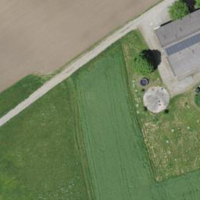
EUNIS habitat code: 52
Species observed at this site:
Corvus corone
Alcedo atthis
Sylvia borin
Botaurus stellaris
Aegithalos caudatus
Sylvia atricapilla
Poecile palustris
Larus michahellis
Ardea alba
Erithacus rubecula
Phoenicurus ochruros
Phoenicurus phoenicurus
Cyanistes caeruleus
Lophophanes cristatus
Sturnus vulgaris
Chloris chloris
Larus canus
Pyrrhula pyrrhula
Passer domesticus
Passer montanus
Turdus merula
Saxicola rubetra
Locustella naevia
Hirundo rustica
Milvus migrans
Milvus milvus
Sterna hirundo
Turdus pilaris
Oriolus oriolus
Coccothraustes coccothraustes
Certhia brachydactyla
Podiceps cristatus
Turdus philomelos
Fulica atra
Falco subbuteo
Emberiza citrinella
Dendrocopos major
Buteo buteo
Gallinago gallinago
Chroicocephalus ridibundus
Muscicapa striata
Phylloscopus collybita
Gallinula chloropus
Pica pica
Sitta europaea
Garrulus glandarius
Saxicola rubicola
Falco tinnunculus
Picus viridis
Acrocephalus scirpaceus
Acrocephalus arundinaceus
Anas platyrhynchos
Lanius excubitor
Aythya ferina
Acrocephalus palustris
Streptopelia decaocto
Fringilla coelebs
Lanius collurio
Coloeus monedula
Carduelis carduelis
Columba palumbus
Chlidonias niger
Nycticorax nycticorax
Phalacrocorax carbo
Parus major
Ciconia ciconia